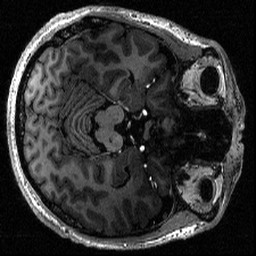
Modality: T1w
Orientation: axial
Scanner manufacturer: siemens
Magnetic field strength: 6.98 T
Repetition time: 2.5 s
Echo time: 0.00218 s